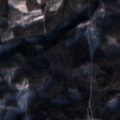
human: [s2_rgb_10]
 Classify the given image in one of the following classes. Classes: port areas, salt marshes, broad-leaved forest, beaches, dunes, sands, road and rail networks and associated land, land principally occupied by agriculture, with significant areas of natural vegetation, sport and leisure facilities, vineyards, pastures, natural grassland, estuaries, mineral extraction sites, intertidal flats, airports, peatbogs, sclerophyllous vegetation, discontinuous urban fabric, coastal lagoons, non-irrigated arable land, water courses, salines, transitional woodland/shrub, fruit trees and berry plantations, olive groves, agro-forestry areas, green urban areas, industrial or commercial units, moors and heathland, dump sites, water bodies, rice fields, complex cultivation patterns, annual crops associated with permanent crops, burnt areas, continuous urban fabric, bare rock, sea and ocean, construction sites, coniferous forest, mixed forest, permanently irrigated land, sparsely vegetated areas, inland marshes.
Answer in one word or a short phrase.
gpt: coniferous forest, mixed forest, transitional woodland/shrub